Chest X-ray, PA view. Patient: 34 years old, sex F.
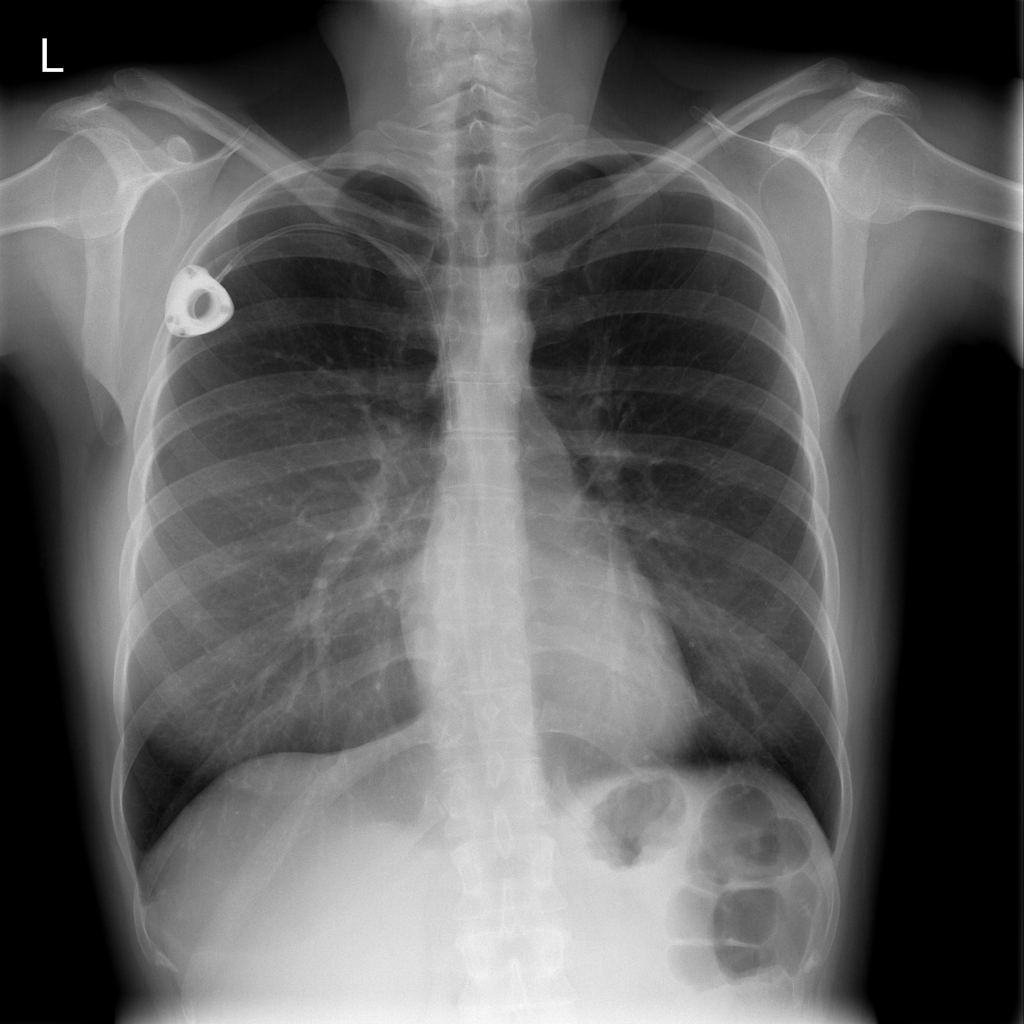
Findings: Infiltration